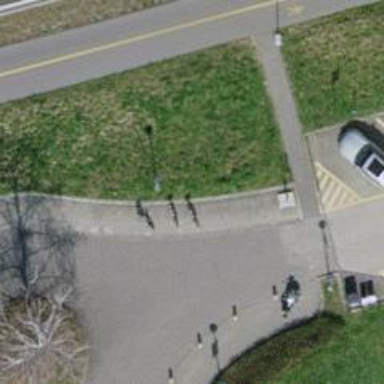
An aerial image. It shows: Bicycle rental service.